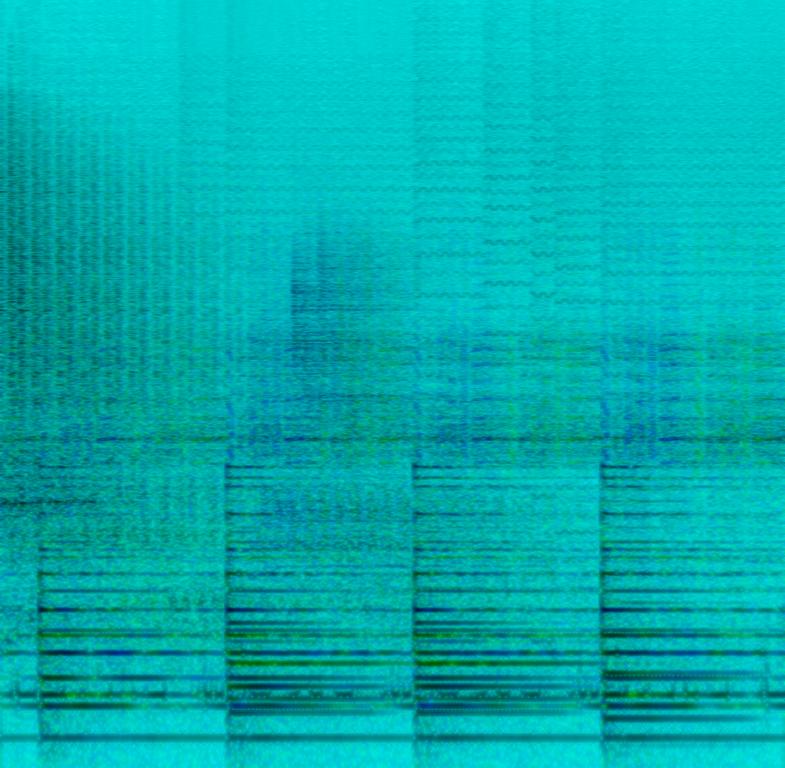
This song contains a piano playing minor chords with a lot of reverb, a synthesizer playing a countermelody with short notes and something like a processed and cut voice sample that gets repeated in a very short and rhythmical ways serving as percussive element and is panned to the left and the right side of the speakers along with white noise processed with delay. For a moment a short digital bass sound is coming in. This song may be playing in a club.